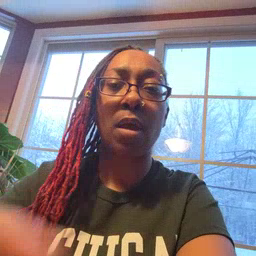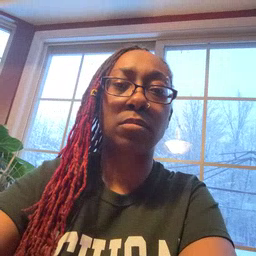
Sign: grandma